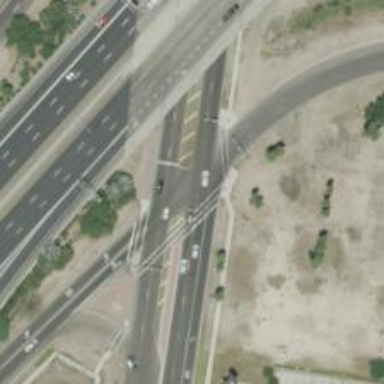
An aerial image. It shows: Secondary road with frontage access.